RGB frame:
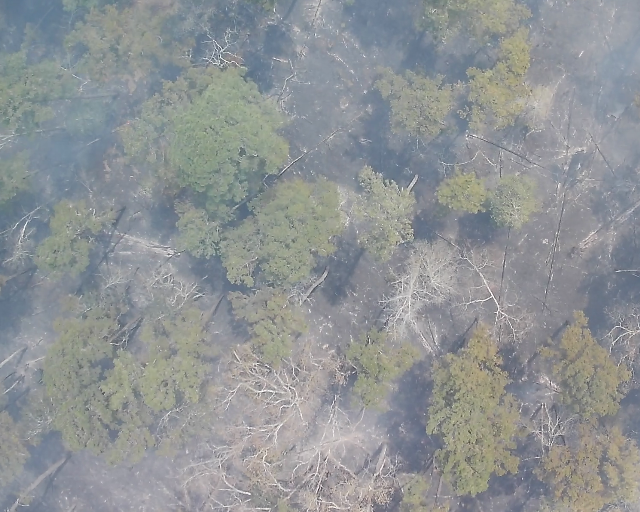
Thermal frame:
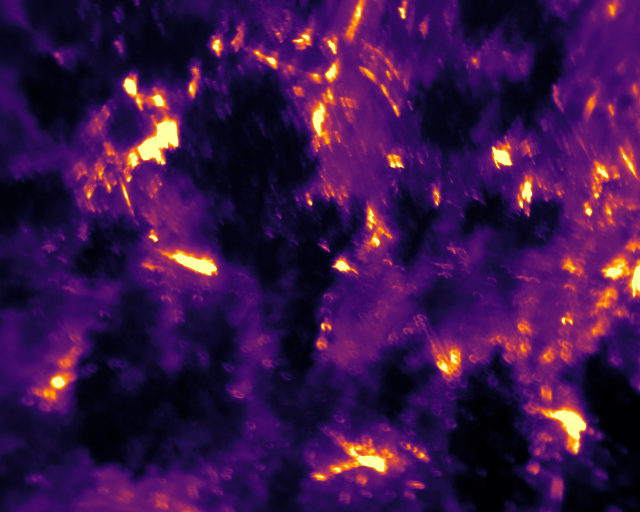
Captured: 2026-02-26 03:42:08
Pixels at or above 80 °C: 8813 (fraction of frame: 0.0269)